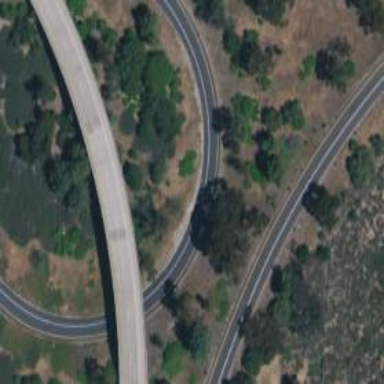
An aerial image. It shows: Motorway link.